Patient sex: M
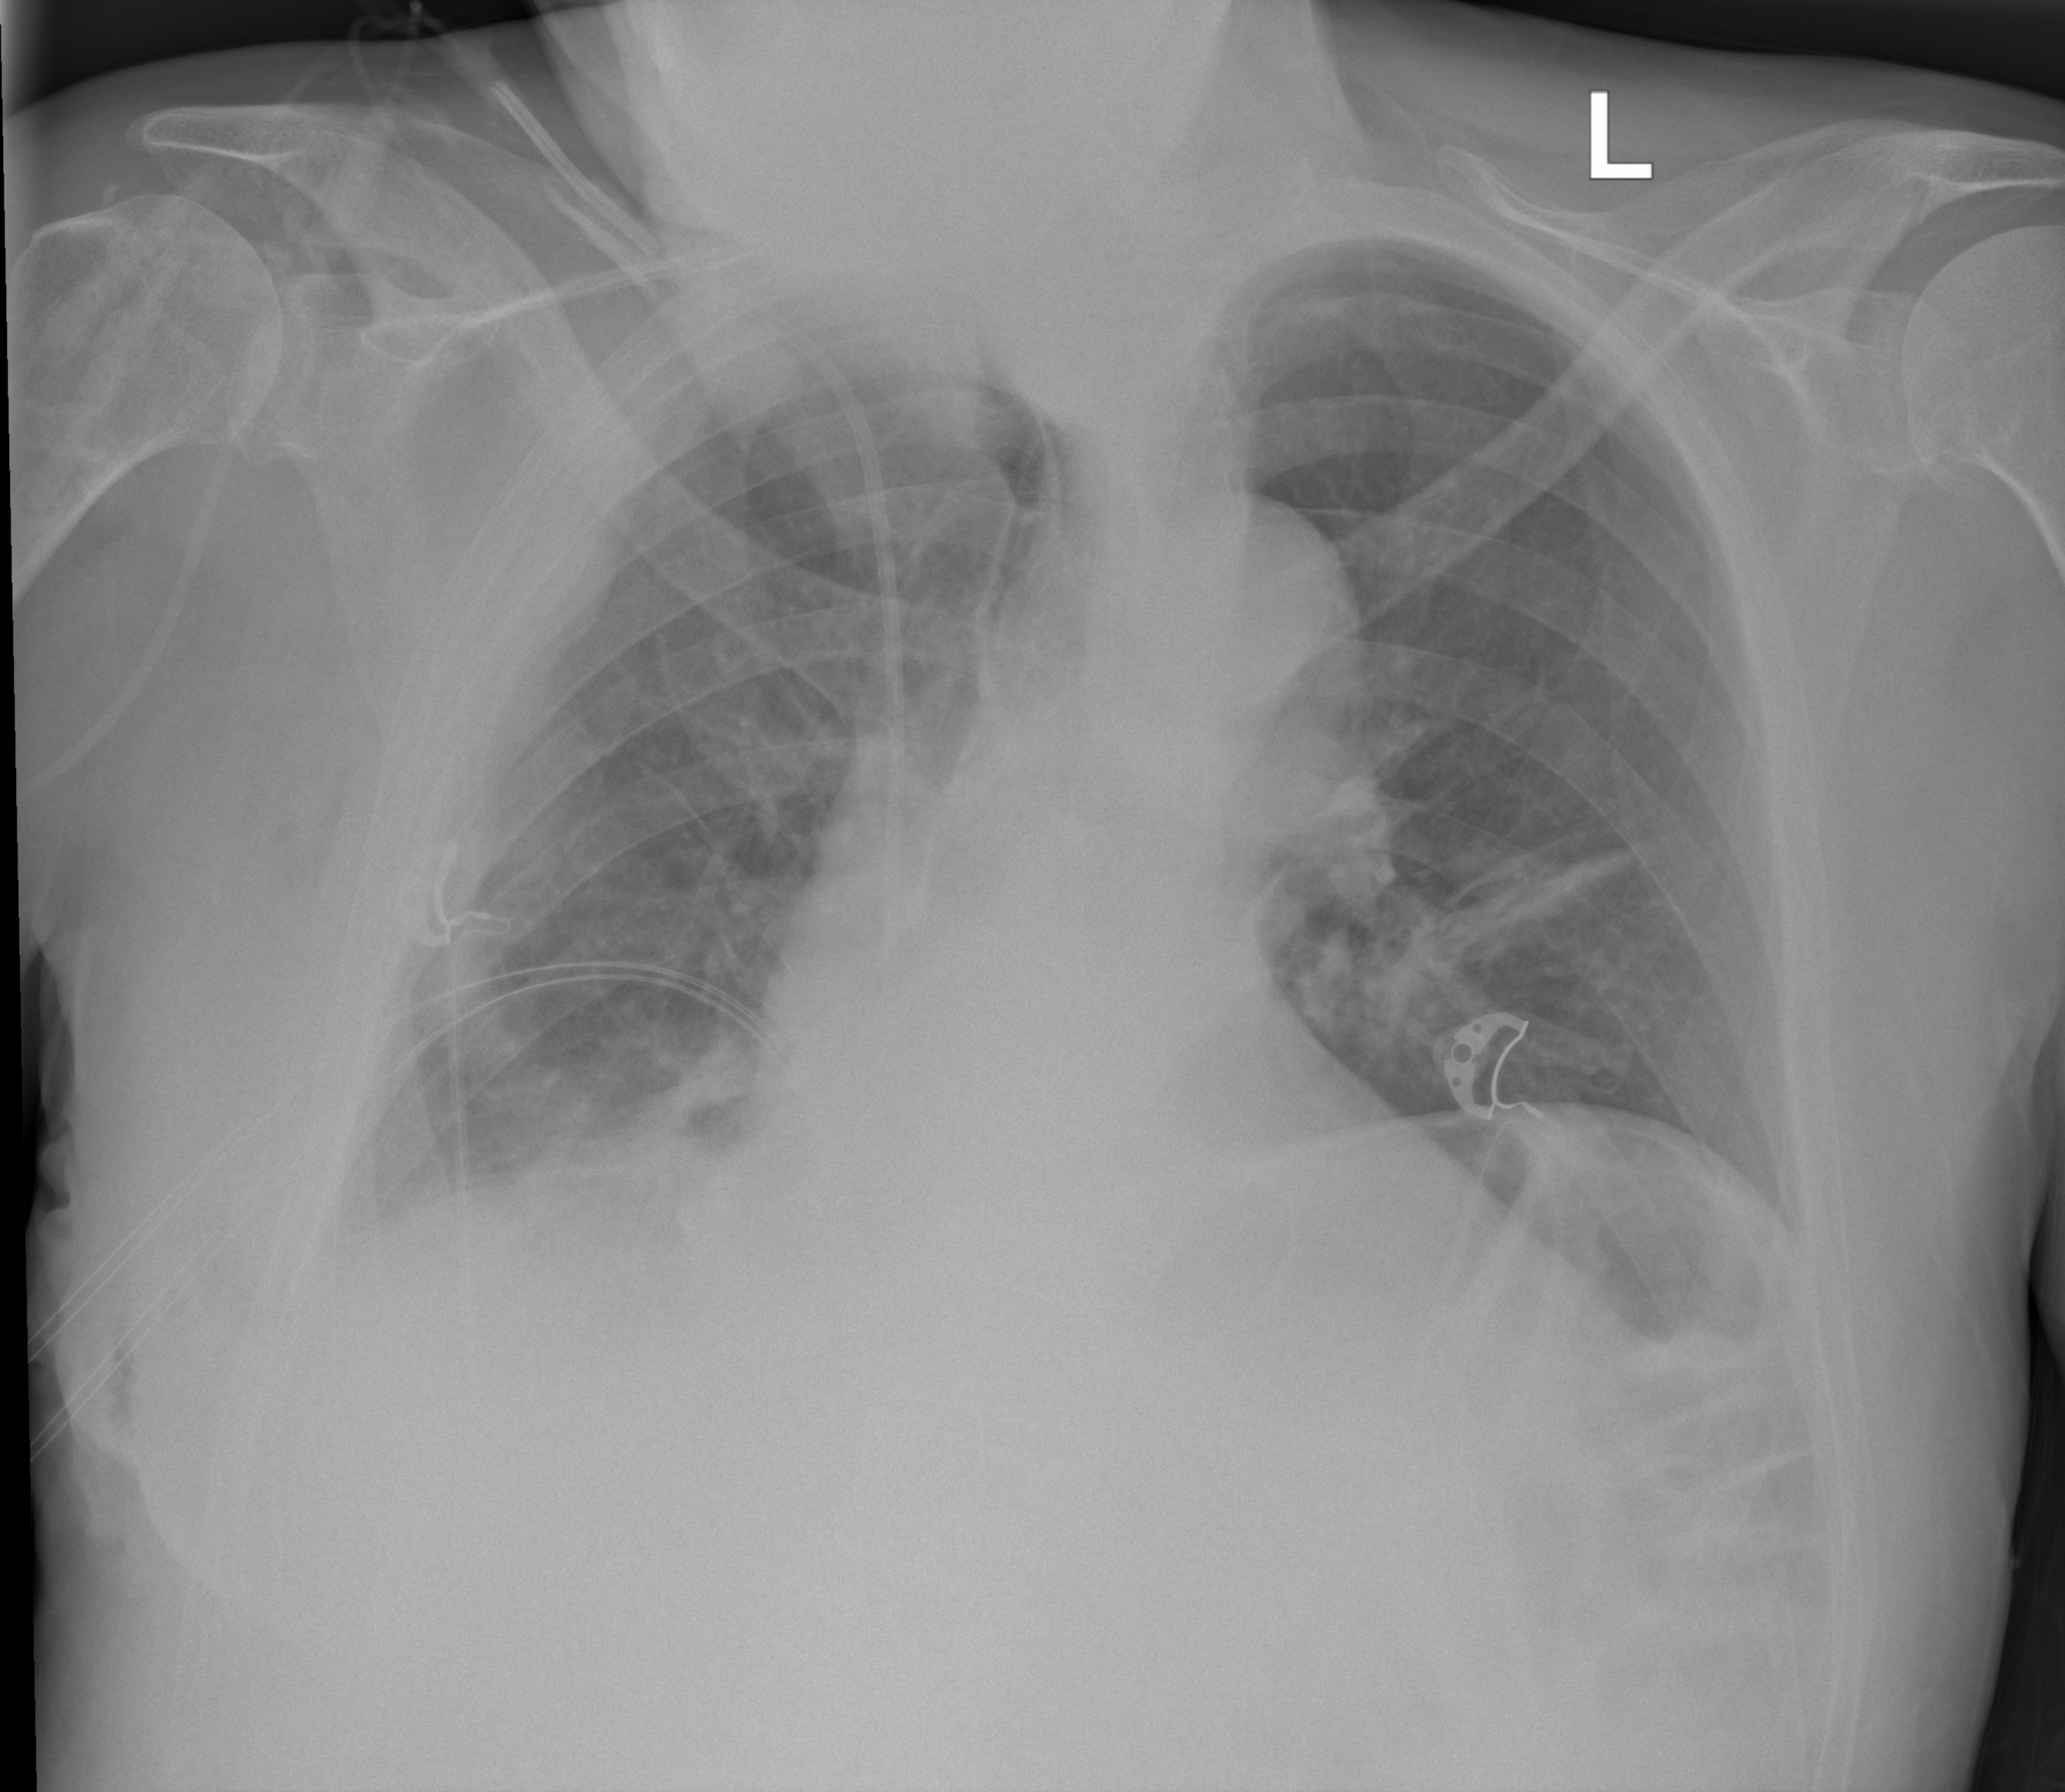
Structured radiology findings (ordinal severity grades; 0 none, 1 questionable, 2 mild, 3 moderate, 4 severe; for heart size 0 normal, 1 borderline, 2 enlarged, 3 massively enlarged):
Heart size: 1
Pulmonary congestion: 0
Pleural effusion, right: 0
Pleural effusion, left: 0
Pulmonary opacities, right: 2
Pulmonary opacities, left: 0
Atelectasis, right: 2
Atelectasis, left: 2